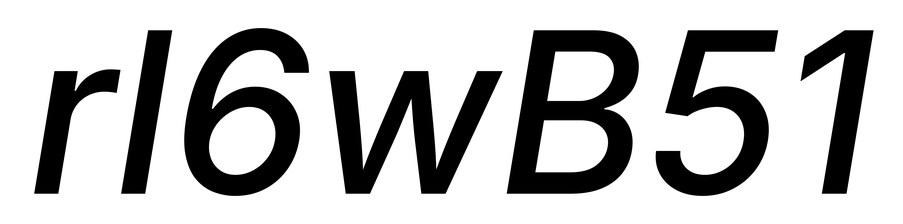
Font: Inter-Italic_Medium_Italic